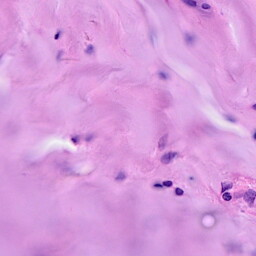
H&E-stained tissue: Breast